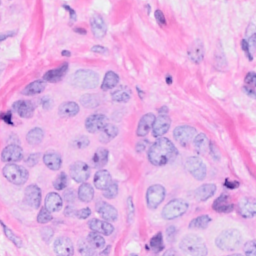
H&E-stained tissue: Breast